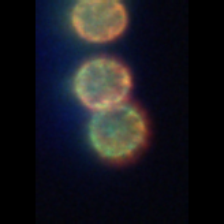
Taxon: Thalassiosira
Group: Diatoms